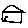
Label: house